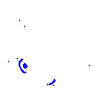
Particle: electron